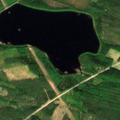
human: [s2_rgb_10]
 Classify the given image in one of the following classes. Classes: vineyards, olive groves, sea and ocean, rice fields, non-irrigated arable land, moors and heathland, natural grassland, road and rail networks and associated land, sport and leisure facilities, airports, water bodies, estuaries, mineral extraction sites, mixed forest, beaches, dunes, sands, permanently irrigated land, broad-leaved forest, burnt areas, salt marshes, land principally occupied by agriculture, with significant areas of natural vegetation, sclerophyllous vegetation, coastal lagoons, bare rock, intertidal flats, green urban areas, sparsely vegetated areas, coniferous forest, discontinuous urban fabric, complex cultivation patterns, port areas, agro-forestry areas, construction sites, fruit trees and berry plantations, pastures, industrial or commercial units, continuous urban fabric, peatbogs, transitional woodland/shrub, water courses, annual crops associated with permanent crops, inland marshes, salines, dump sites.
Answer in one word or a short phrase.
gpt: coniferous forest, mixed forest, transitional woodland/shrub, water bodies